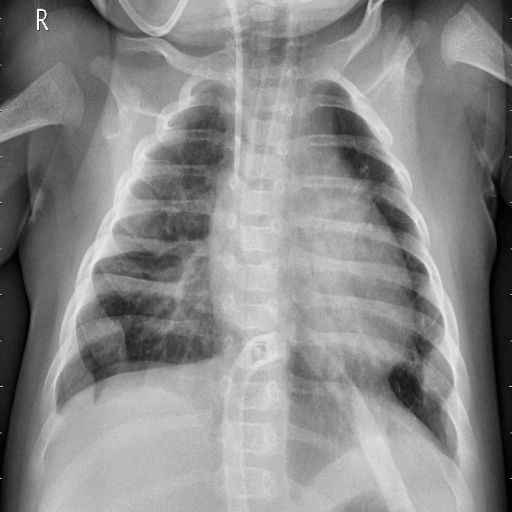
Finding: PNEUMONIA